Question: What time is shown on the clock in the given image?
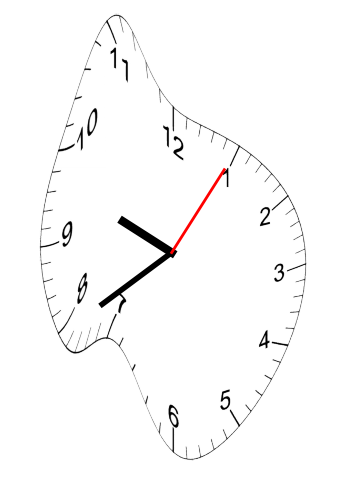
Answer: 09:39:05